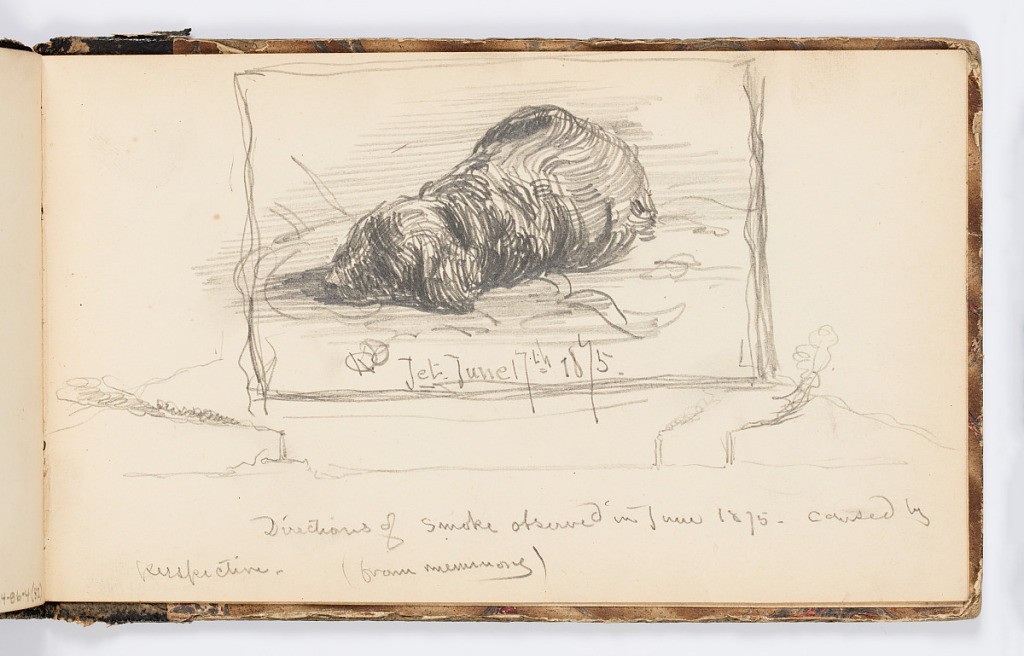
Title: Sketchbook Page: Jet
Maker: Kenyon Cox, American, 1856–1919
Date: June 17, 1875
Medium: Graphite on paper
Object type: Sketchbook folio
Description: Sketch of a dog laying on the ground, within a rectangular border. Below, sketches of smokestacks.